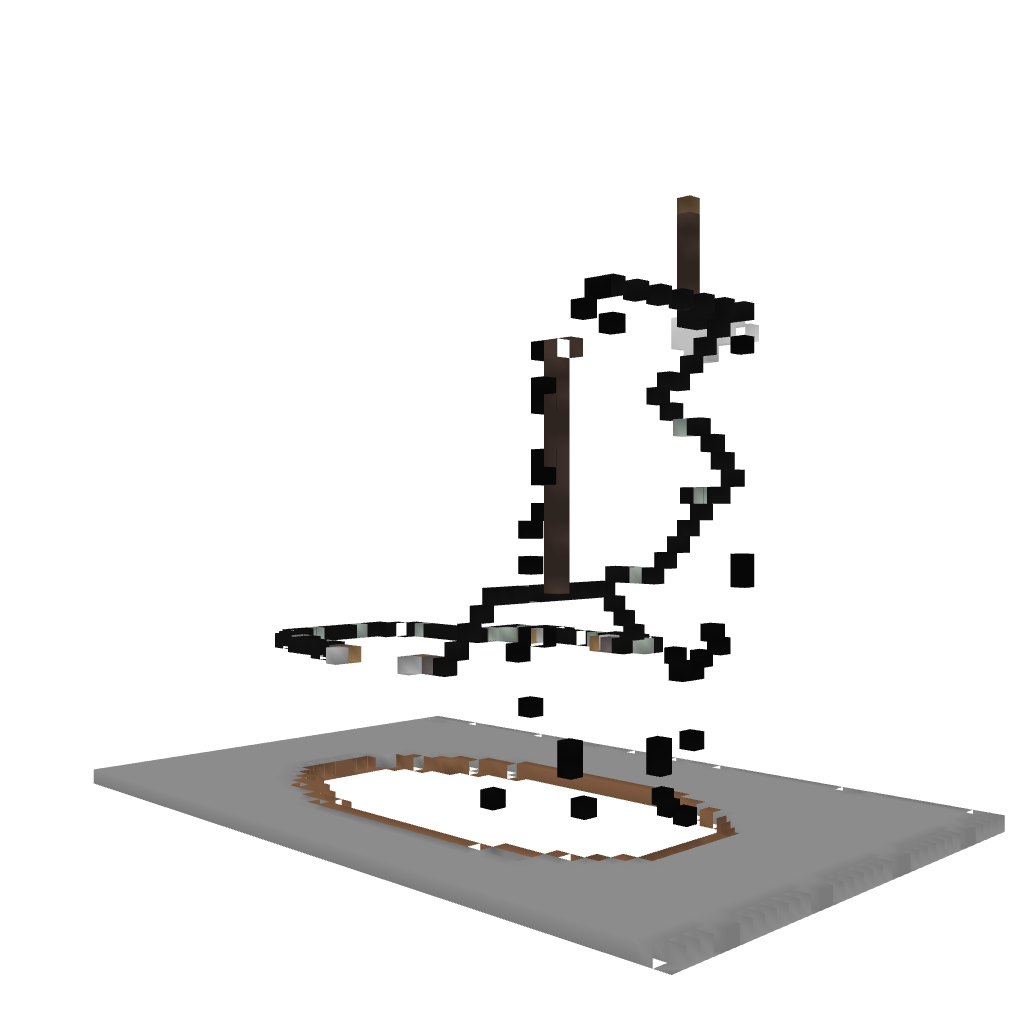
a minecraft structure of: Flushable Toilet - By Cybersneeze